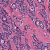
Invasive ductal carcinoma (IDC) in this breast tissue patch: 1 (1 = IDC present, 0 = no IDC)